Interaction volume radius: 10 \u00c5
Interaction volume height: 15 \u00c5
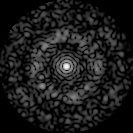
Disorder parameter: 0.8494